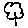
Label: tree